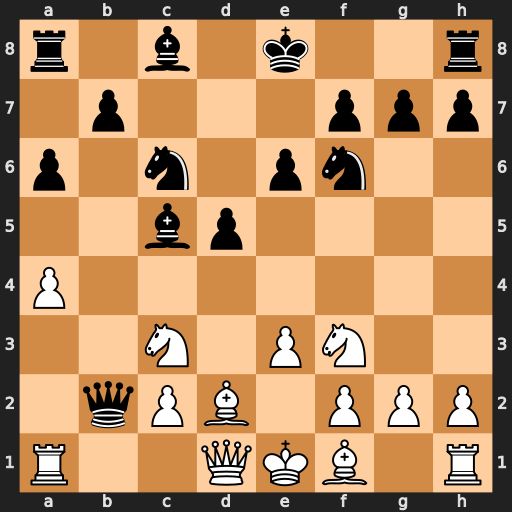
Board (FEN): r1b1k2r/1p3ppp/p1n1pn2/2bp4/P7/2N1PN2/1qPB1PPP/R2QKB1R
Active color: w
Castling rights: KQkq
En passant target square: -
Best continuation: Rb1 Qa3 Rb3 Qxb3 cxb3